Question: I'm trying to set up PCL with eclipse. I have never did any CMake stuff, so I don't really know what is going on.
I have installed PCL with 'apt-get'. Next, I made folder '~/hello_pcl/src', where I saved 'pcd_write.cpp' file and following 'CMakeLists.txt':
'''
cmake_minimum_required(VERSION 2.8 FATAL_ERROR)
project(hello_pcl)
find_package(PCL 1.2 REQUIRED)
include_directories(${PCL_INCLUDE_DIRS})
link_directories(${PCL_LIBRARY_DIRS})
add_definitions(${PCL_DEFINITIONS})
add_executable (pcd_write_exe pcd_write.cpp)
target_link_libraries (pcd_write_exe ${PCL_LIBRARIES})
'''
Next, I've done:
'''
cd ~/hello_pcl
mkdir build
cd build
cmake -G"Eclipse CDT4 - Unix Makefiles" -D CMAKE_BUILD_TYPE=Debug ../src
'''
As for the last, I have imported created project into eclipse with -> -> -> .
My problem is: after that, the application runs correctly, but Eclipse code editor marks all includes as 'Unresolved inclusion' and almost every function as 'Unresolved symbol'. Strangely, it does it also with '#include <iostream>'. I figured out, that it's a problem with indexer. Therefore, I have add '/usr/include/c++/4.8' and '/usr/include/pcl-1.7' in -> -> in tab and language.
It seems to have resolved some of the issues, but there are still functions, that are marked red (see screenshot).

Anyone knows how to solve this problem?
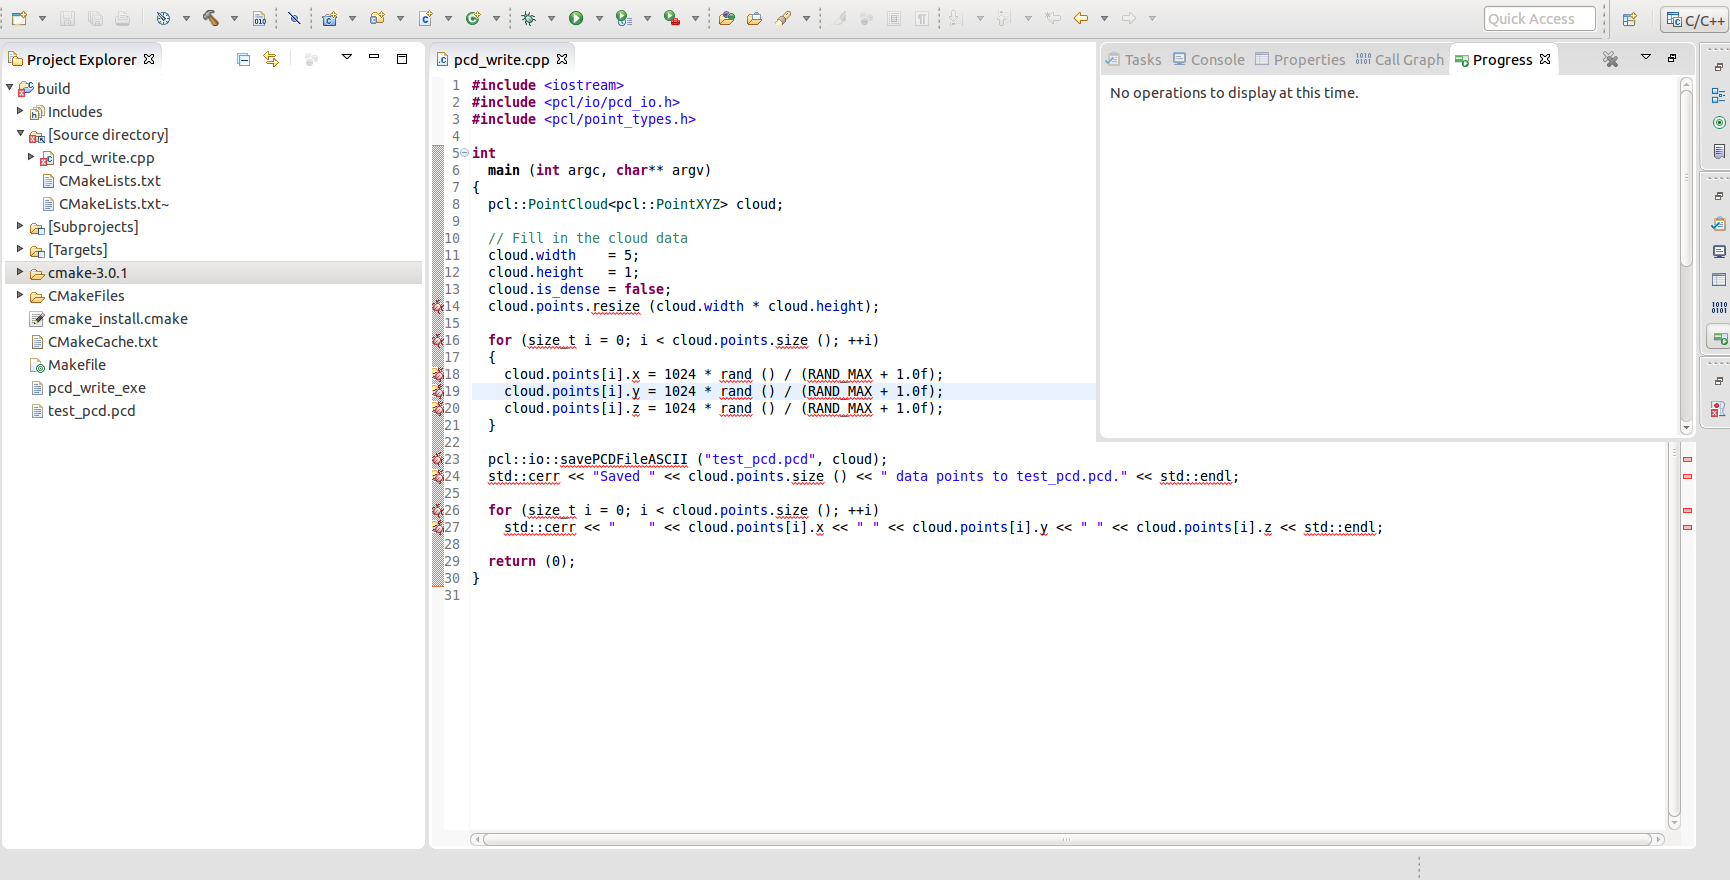
Answer: I solved my problem.
It seems, that in this case, typicas workflow for using Eclipse CDT with CMake makes indexer work incorectly.
What I have done is, after invoking 'cmake' command, imported project not as , but with -> -> .
After importing project in this way, indexer takes really lot of time (and I suppose it can crush Eclipse, if project is big enough) to parse all includes. But after that everything works fine.